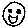
Label: smiley face